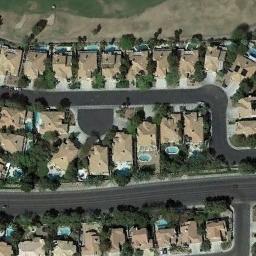
Label: residential